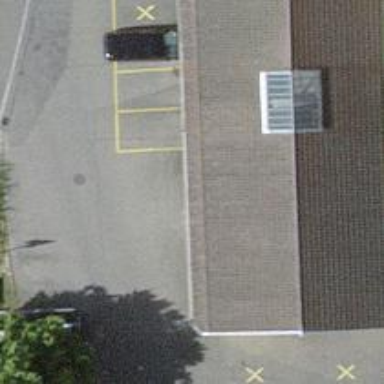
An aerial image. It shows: Post box.